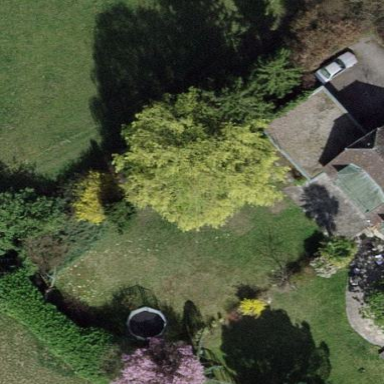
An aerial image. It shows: Garden enclosed by fence.